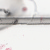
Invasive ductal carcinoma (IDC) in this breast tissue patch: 0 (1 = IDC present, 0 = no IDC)